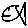
Label: fish